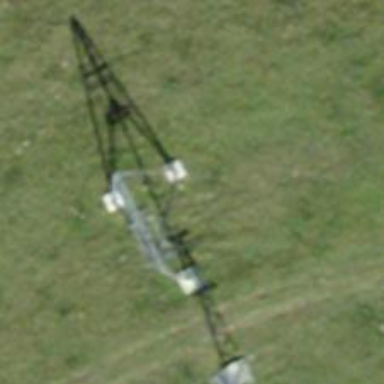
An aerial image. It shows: Pylon for aerialway.